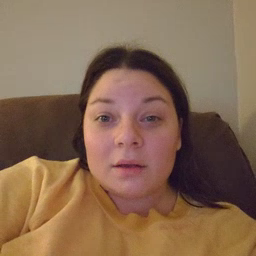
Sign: pencil